\begin{tikzpicture}[scale=3, line join=round, line cap=round]
    % 定义坐标点
    \coordinate (Q3) at (0,0,0);
    \coordinate (E) at (-1,0,0);
    \coordinate (Q2) at (0,0,-1);
    \coordinate (A) at (1,0,-1);
    \coordinate (Q1) at (-1,1,0);
    \coordinate (S) at (-0.5,1,0.5); % 调整S的位置以符合透视
    \coordinate (B) at (0.5,1,-0.5);
    \coordinate (P) at (1,1,-1);

    % 1. 虚线部分 (不可见棱及内部线)
    \draw[dashed] (Q3) -- (E);
    \draw[dashed] (Q3) -- (Q2);
    \draw[dashed] (Q3) -- (A);
    \draw[dashed] (S) -- (E);
    \draw[dashed] (S) -- (A);
    \draw[dashed] (E) -- (A); % 平面连接

    % 2. 实线部分 (长方体轮廓及可见线)
    \draw (Q1) -- (S) -- (P) -- (B) -- (Q1); % 顶面
    \draw (Q1) -- (E); % 前侧棱
    \draw (S) -- (Q1);
    \draw (P) -- (A); % 右侧棱
    \draw (B) -- (A);
    \draw (B) -- (Q2);
    \draw (Q2) -- (A); % 底面外圈
    \draw (P) -- (B);
    \draw (B) -- (E); % 对角线
    \draw (P) -- (A);
    \draw (B) -- (E);
    \draw (P) -- (E); % 补充连接

    % 3. 标签标注
    \node[anchor=east] at (Q1) {$Q_1$};
    \node[anchor=south] at (S) {$S$};
    \node[anchor=south west] at (P) {$P$};
    \node[anchor=south east] at (B) {$B$};
    \node[anchor=north] at (Q3) {$Q_3$};
    \node[anchor=north east] at (E) {$E$};
    \node[anchor=north west] at (Q2) {$Q_2$};
    \node[anchor=west] at (A) {$A$};

\end{tikzpicture}
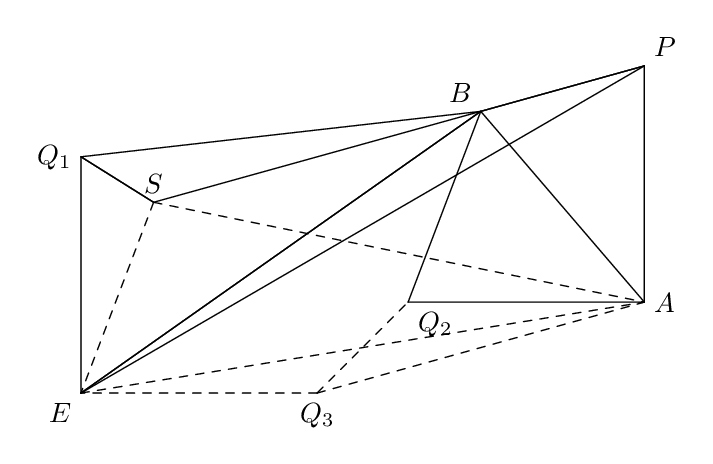
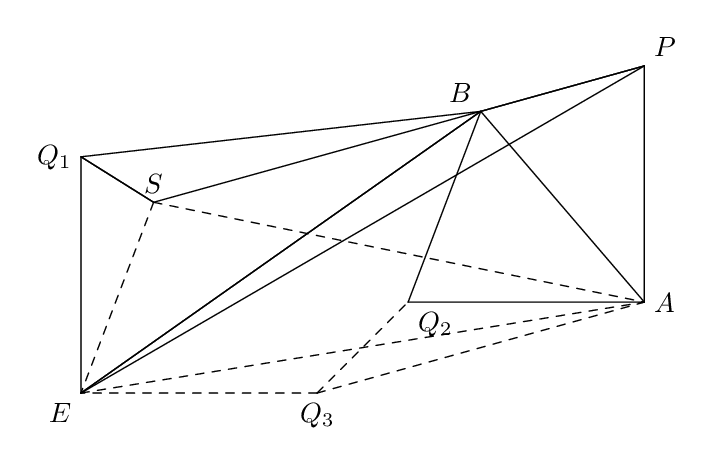
【解答】
\begin{tikzpicture}[scale=3, line join=round, line cap=round]
    % 定义坐标点
    \coordinate (Q3) at (0,0,0);
    \coordinate (E) at (-1,0,0);
    \coordinate (Q2) at (0,0,-1);
    \coordinate (A) at (1,0,-1);
    \coordinate (Q1) at (-1,1,0);
    \coordinate (S) at (-0.5,1,0.5); % 调整S的位置以符合透视
    \coordinate (B) at (0.5,1,-0.5);
    \coordinate (P) at (1,1,-1);

    % 1. 虚线部分 (不可见棱及内部线)
    \draw[dashed] (Q3) -- (E);
    \draw[dashed] (Q3) -- (Q2);
    \draw[dashed] (Q3) -- (A);
    \draw[dashed] (S) -- (E);
    \draw[dashed] (S) -- (A);
    \draw[dashed] (E) -- (A); % 平面连接

    % 2. 实线部分 (长方体轮廓及可见线)
    \draw (Q1) -- (S) -- (P) -- (B) -- (Q1); % 顶面
    \draw (Q1) -- (E); % 前侧棱
    \draw (S) -- (Q1);
    \draw (P) -- (A); % 右侧棱
    \draw (B) -- (A);
    \draw (B) -- (Q2);
    \draw (Q2) -- (A); % 底面外圈
    \draw (P) -- (B);
    \draw (B) -- (E); % 对角线
    \draw (P) -- (A);
    \draw (B) -- (E);
    \draw (P) -- (E); % 补充连接

    % 3. 标签标注
    \node[anchor=east] at (Q1) {$Q_1$};
    \node[anchor=south] at (S) {$S$};
    \node[anchor=south west] at (P) {$P$};
    \node[anchor=south east] at (B) {$B$};
    \node[anchor=north] at (Q3) {$Q_3$};
    \node[anchor=north east] at (E) {$E$};
    \node[anchor=north west] at (Q2) {$Q_2$};
    \node[anchor=west] at (A) {$A$};

\end{tikzpicture}